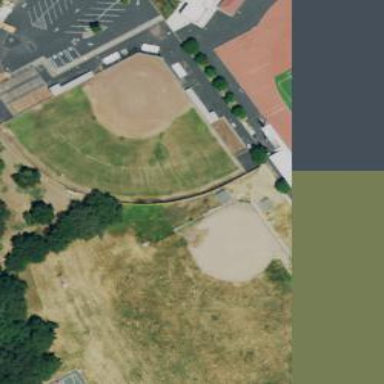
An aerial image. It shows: Baseball pitch for leisure land.